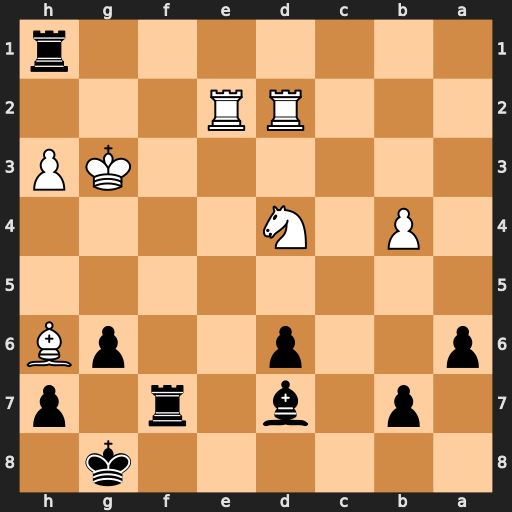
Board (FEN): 6k1/1p1b1r1p/p2p2pB/8/1P1N4/6KP/3RR3/7r
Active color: b
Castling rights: -
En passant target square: -
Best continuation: Rxh3+ Kg2 Rxh6